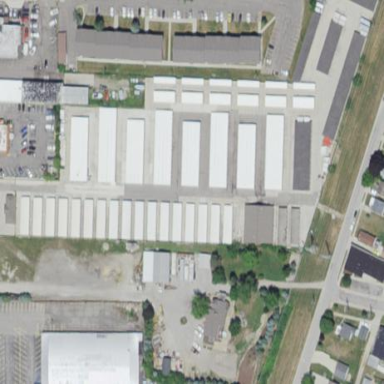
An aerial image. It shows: Storage rental shop.